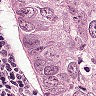
Metastatic tissue present: yes